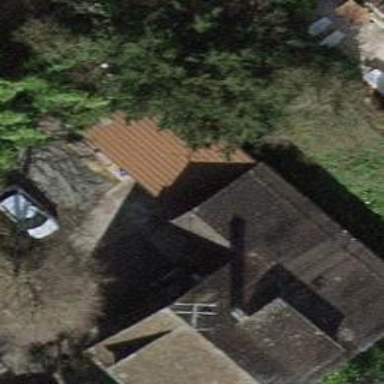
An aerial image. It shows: View of roof of building.